Field crop: maize
Growth stage: 2
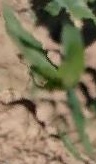
Species: maize